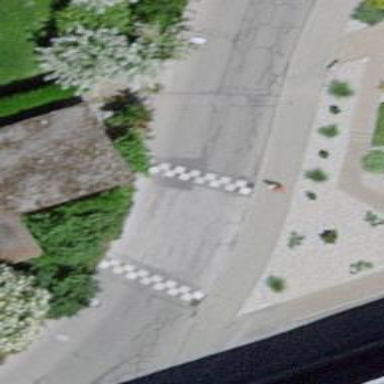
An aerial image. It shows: Table-style traffic calming feature.